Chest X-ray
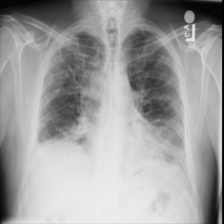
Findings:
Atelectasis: negative
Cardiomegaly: negative
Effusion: negative
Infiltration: negative
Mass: negative
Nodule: negative
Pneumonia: negative
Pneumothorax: negative
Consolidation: negative
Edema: negative
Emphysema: negative
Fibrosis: negative
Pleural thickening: negative
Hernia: negative